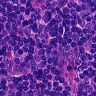
Metastatic tissue present: no